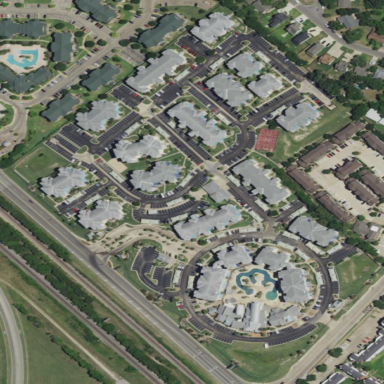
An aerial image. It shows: Residential area with apartments.